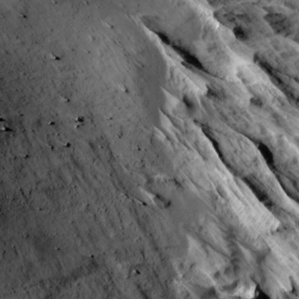
Label: non_frost